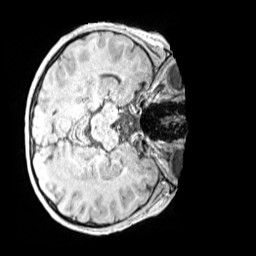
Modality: MP2RAGE
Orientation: axial
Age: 11
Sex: male
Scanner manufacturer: siemens
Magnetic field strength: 3 T
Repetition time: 4 s
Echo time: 0.00299 s